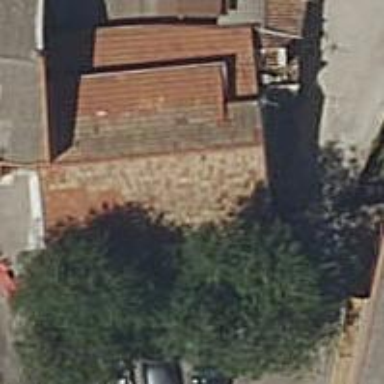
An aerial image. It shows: Cafe.